Question: The task is to draw custom shape using 'curveTo' graphics method.
The problem is that paths joins are not exact.
Result is:

'''
<fx:Script>
<![CDATA[
import mx.events.FlexEvent;
protected function application1_creationCompleteHandler(event:FlexEvent):void
{
// TODO Auto-generated method stub
test.graphics.clear();
test.graphics.lineStyle(1);
drawBorder(test.graphics, 200, 200);
}
private function drawBorder(g: Graphics, width: Number, height: Number): void
{
var cornerRadius: int = 20;
var pointerWidth: int = 4;
var pointerHeight: int = 10;
var pointerBottomGap: int = 6;
width -= pointerWidth;
g.moveTo(0, height - cornerRadius);
g.lineTo(0, cornerRadius + 1);
g.curveTo(0, 0, cornerRadius, 0);
g.lineTo(width - cornerRadius, 0);
g.curveTo(width, 0, width, cornerRadius);
var pointerY: int = height - pointerHeight - pointerBottomGap;
g.lineTo(width, pointerY);
g.lineTo(width + pointerWidth, pointerY + pointerHeight);
g.lineTo(width - pointerWidth, pointerY + pointerHeight + 1);
g.curveTo(width - pointerWidth, height, width - cornerRadius, height);
g.lineTo(cornerRadius, height);
g.curveTo(0, height, 0, height - cornerRadius);
}
]]>
</fx:Script>
<mx:UIComponent
id="test"
x="100" y="100"/>
'''
The question could be rephrased - How to draw rect with corner radius using 'curveTo' method?
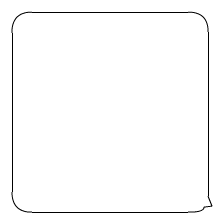
Answer: If you're referring to the odd anti-aliasing, try turning on pixel hinting:
'''
targetSprite.graphics.lineStyle(1.0, 0x000000, 1.0, true);
'''